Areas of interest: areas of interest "Northeast Agricultural University College of Arts Concert Hall"
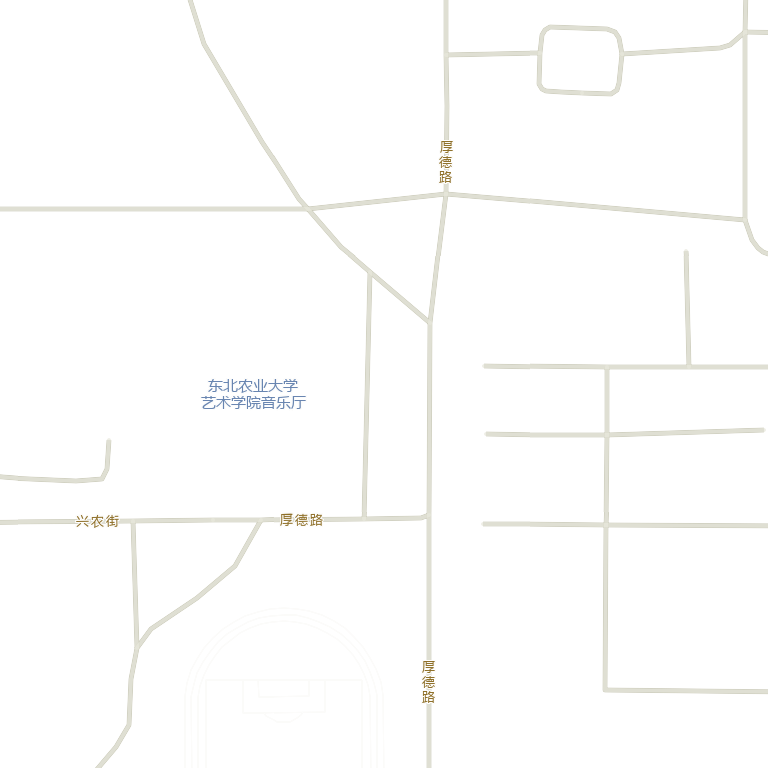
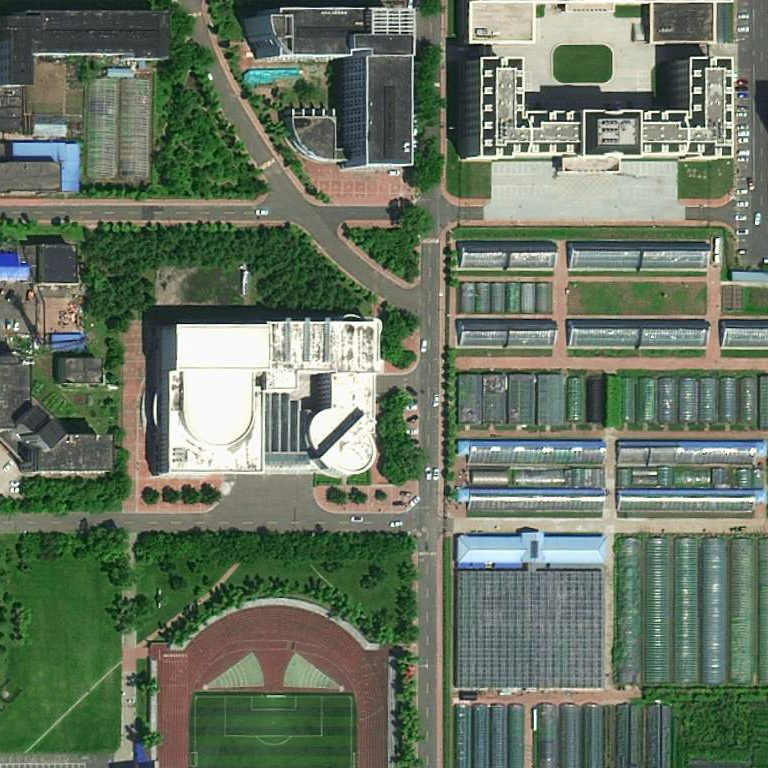